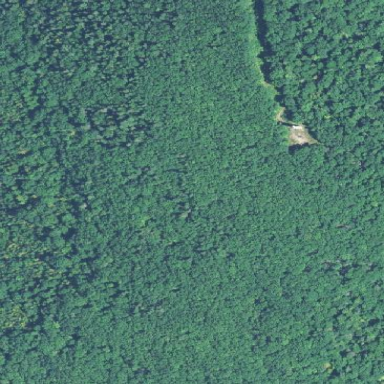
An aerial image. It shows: Recreation ground within forest area.